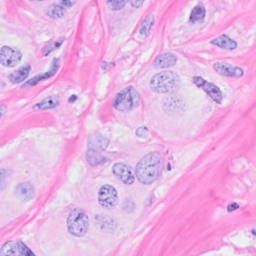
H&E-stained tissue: Breast